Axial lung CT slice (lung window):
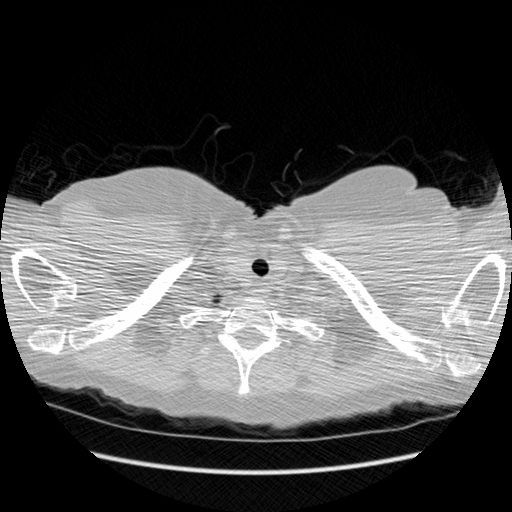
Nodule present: no